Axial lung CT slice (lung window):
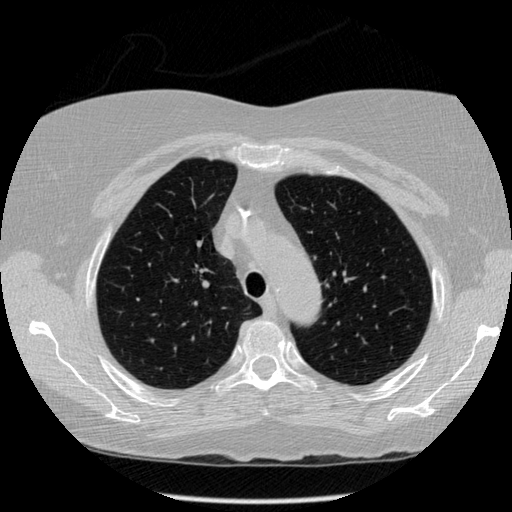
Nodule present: no